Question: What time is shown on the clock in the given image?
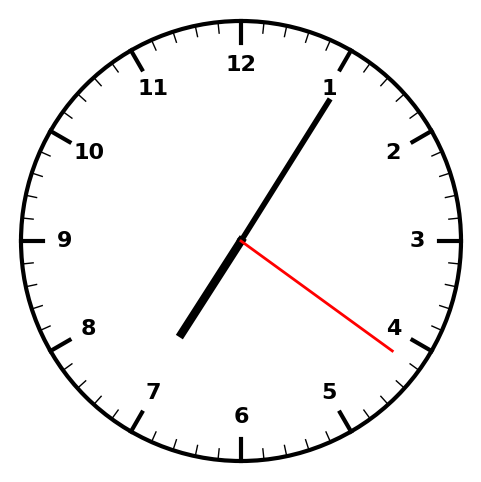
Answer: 07:05:21